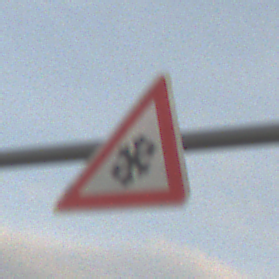
Verkehrszeichen: SchneeOderEisglaette
Umgebung: Outdoor, Nature
Tageszeit: SunriseSunset
Wetter: PartlyCloudy
Licht: Natural
Jahreszeit: NotSpecified
Kontrast: LowContrast